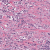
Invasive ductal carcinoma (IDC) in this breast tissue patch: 1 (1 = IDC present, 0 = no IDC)